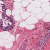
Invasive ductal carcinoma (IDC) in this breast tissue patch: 0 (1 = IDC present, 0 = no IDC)